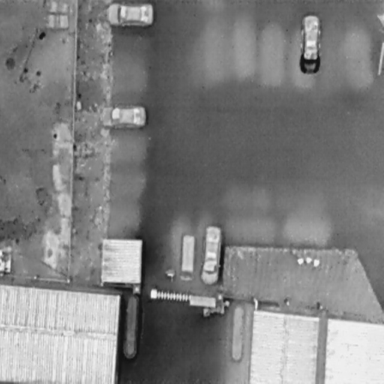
There are four Cars in the infrared image.